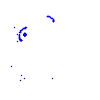
Particle: proton